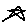
Label: star